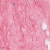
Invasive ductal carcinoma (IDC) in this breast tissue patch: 0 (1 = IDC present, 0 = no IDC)